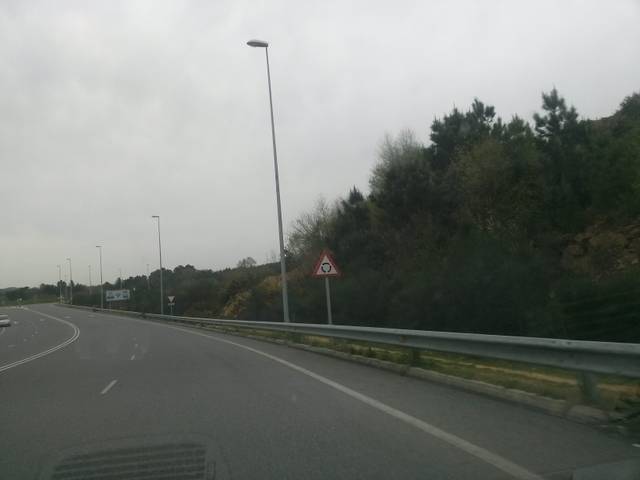
Region: Spain
Coordinates: 43.024, -7.534